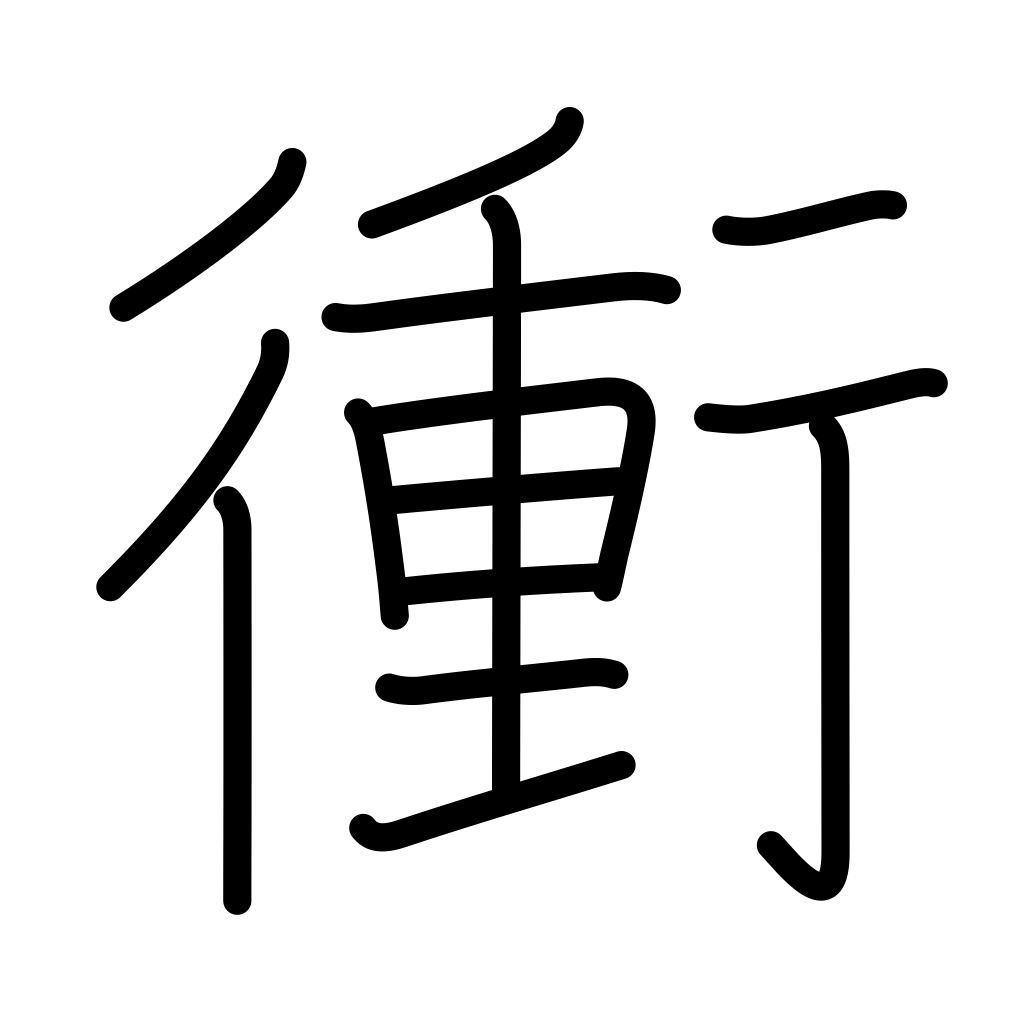
Meaning: collide, brunt, highway, thrust, pierce, stab, prick